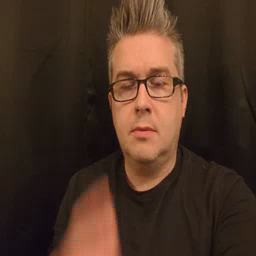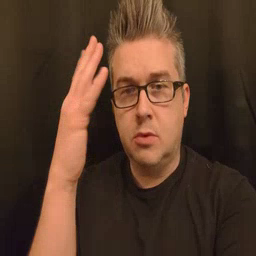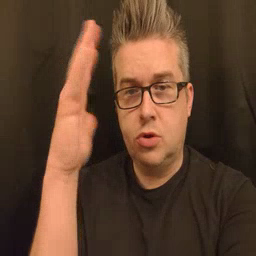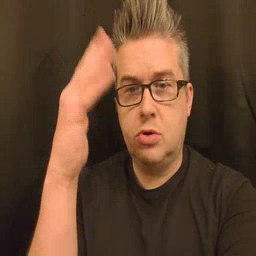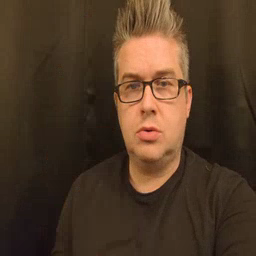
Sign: tree